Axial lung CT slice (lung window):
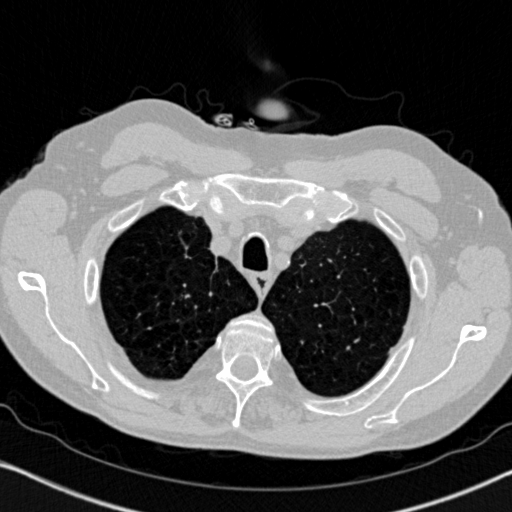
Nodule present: no